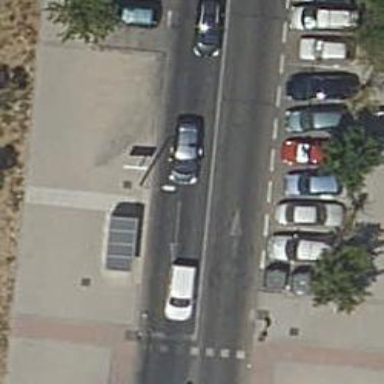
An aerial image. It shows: Public transport stop position.